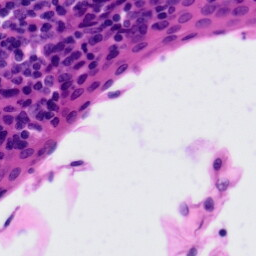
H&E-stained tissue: Tonsil